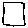
Label: square